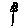
Label: flower